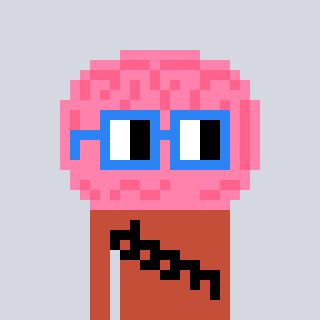
a pixel art character with square blue glasses, a brain-shaped head and a rust-colored body on a cool background